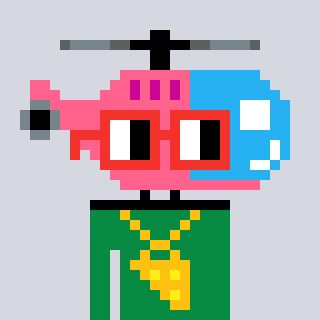
a pixel art character with square red glasses, a helicopter-shaped head and a green-colored body on a cool background